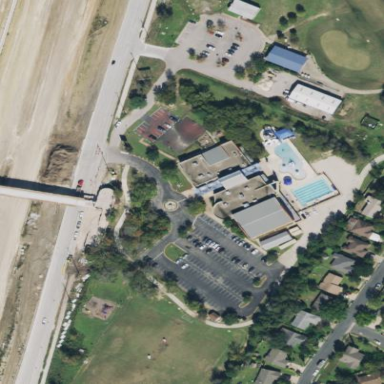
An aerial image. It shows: Multi-sport center building located on leisure land.